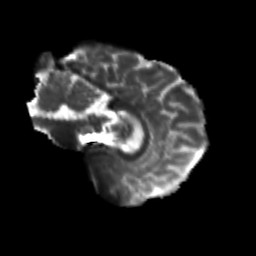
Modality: T2w
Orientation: sagittal
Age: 24
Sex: male
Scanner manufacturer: siemens
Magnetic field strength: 3 T
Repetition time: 3.5 s
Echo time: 0.113 s